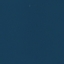
Land use / land cover class: SeaLake